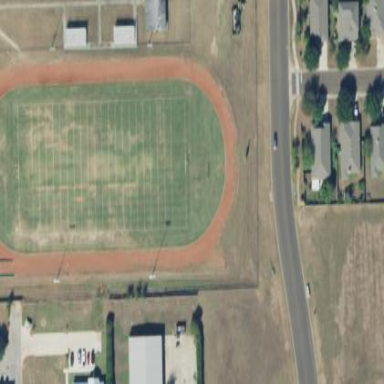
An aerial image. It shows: American football pitch for leisure and sport activities.